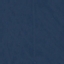
Land use / land cover class: SeaLake